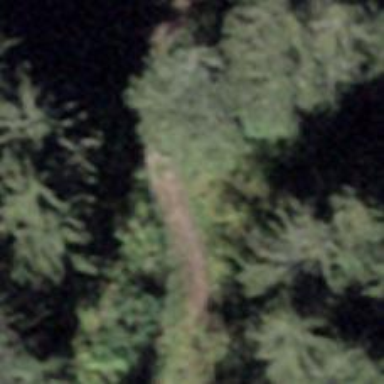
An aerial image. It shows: Path designated for hiking with classic grooming style.